Question: I am trying to create a scrollbar that has a slider behind holding the last value saved by the user. To better explain my purpose, I created the image below.

In the image, the slider in the middle is supposed to be holding the last value applied by the user, while the main slider, the one on the top, is free to be dragged. In other words, the one in the middle cannot be selected, and its value is changed to the value of the other one when the user presses a button or something.
So far I have tried the following approaches, with no success:
1. Create a class that inherits from QScrollBar, and add an other QScrollBar inside. scrollbar.h #ifndef SCROLLBAR_H
#define SCROLLBAR_H
#include <QScrollBar>
class ScrollBar : public QScrollBar
{
Q_OBJECT
public:
ScrollBar ( Qt::Orientation orientation, QWidget * parent = 0 );
void init();
void update();
private:
QScrollBar* subslider;
};
#endif // SCROLLBAR_H
scrollbar.cpp #include "scrollbar.h"
ScrollBar::ScrollBar( Qt::Orientation orientation, QWidget * parent ) :
QScrollBar (orientation, parent) {
subslider = new QScrollBar(orientation, this);
}
void ScrollBar::init() {
subslider->setMaximum( QScrollBar::maximum() );
subslider->setMinimum( QScrollBar::minimum() );
subslider->setFixedSize( QScrollBar::size() );
subslider->setValue( QScrollBar::minimum() );
subslider->setEnabled(false);
subslider->setVisible(true);
}
void ScrollBar::update() {
subslider->setValue( QScrollBar::sliderPosition() );
}
2. Create a class that inherits from QScrollBar, and use paintEvent to add the other slider. scrollbar.h #ifndef SCROLLBAR_H
#define SCROLLBAR_H
#include <QScrollBar>
#include <QPaintEvent>
class ScrollBar : public QScrollBar
{
Q_OBJECT
public:
ScrollBar ( Qt::Orientation orientation, QWidget * parent = 0 );
void update();
private:
int scrollbar_pos;
signals:
protected:
void paintEvent( QPaintEvent* event );
};
#endif // SCROLLBAR_H
scrollbar.cpp #include "scrollbar.h"
#include <QPainter>
ScrollBar::ScrollBar( Qt::Orientation orientation, QWidget * parent ) :
QScrollBar (orientation, parent) {
scrollbar_pos = 0;
}
void ScrollBar::update() {
subslider_pos = QScrollBar::sliderPosition();
}
void ScrollBar::paintEvent(QPaintEvent * event) {
// This calls the base class's paint calls
QScrollBar::paintEvent(event);
// The following is painted on top of it
QPainter p(this);
/**
* I think the code here should get the image used to display the slider
* and put it on the correct position.
*/
}
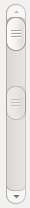
Answer: I managed to solve the problem using a different approach. I used a CSS stylesheet to manually configure the slider and created a button similar to the slider to represent the last saved value. Now the class looks like this.
scrollbar.h
'''
#ifndef SCROLLBAR_H
#define SCROLLBAR_H
#include <QSlider>
#include <QPaintEvent>
#include <QPushButton>
class ScrollBar : public QSlider
{
Q_OBJECT
public:
ScrollBar ( QWidget * parent = 0 );
~ScrollBar();
void init();
void update();
protected:
QPushButton* button;
protected slots:
void mousePressEvent();
};
#endif // SCROLLBAR_H
'''
scrollbar.cpp
'''
#include "scrollbar.h"
#include <QPainter>
ScrollBar::ScrollBar( QWidget * parent ) :
QSlider (Qt::Horizontal, parent) {
QSlider::setMaximum(100);
QSlider::setMinimum(0);
QSlider::setValue(50);
QSlider::setFixedSize(200, 20);
button = new QPushButton(this);
button->setObjectName("slider");
button->move(0, 3);
button->setEnabled(true);
button->setFocusPolicy(Qt::NoFocus);
connect(button, SIGNAL(pressed()), this, SLOT(mousePressEvent()));
}
void ScrollBar::update() {
std::cout << "Called update()" << std::endl;
// The following moves the false button
double delta = QSlider::sliderPosition() /
(double) (QSlider::maximum() - QSlider::minimum()) *
(QSlider::width() - 14);
button->move(delta, 3);
}
void ScrollBar::mousePressEvent() {
QPoint pos = button->pos();
pos.setX( pos.x() + 7 );
pos.setY(6);
QMouseEvent evt(QEvent::MouseButtonPress, pos, Qt::LeftButton,
Qt::LeftButton, Qt::NoModifier);
QSlider::mousePressEvent(&evt);
}
ScrollBar::~ScrollBar() {
}
'''
slider.css
'''
QSlider::groove:horizontal {
border: 1px solid #bbb;
background: white;
height: 10px;
border-radius: 4px;
}
QSlider::sub-page:horizontal {
background: qlineargradient(x1: 0, y1: 0, x2: 0, y2: 1,
stop: 0 #66e, stop: 1 #bbf);
background: qlineargradient(x1: 0, y1: 0.2, x2: 1, y2: 1,
stop: 0 #bbf, stop: 1 #55f);
border: 1px solid #777;
height: 10px;
border-radius: 4px;
}
QSlider::add-page:horizontal {
background: #fff;
border: 1px solid #777;
height: 10px;
border-radius: 4px;
}
QSlider::handle:horizontal {
background: qlineargradient(x1:0, y1:0, x2:1, y2:1,
stop:0 #eee, stop:1 #ccc);
border: 1px solid #777;
width: 13px;
margin-top: -2px;
margin-bottom: -2px;
border-radius: 4px;
}
QSlider::handle:horizontal:hover {
background: qlineargradient(x1:0, y1:0, x2:1, y2:1,
stop:0 #fff, stop:1 #ddd);
border: 1px solid #444;
border-radius: 4px;
}
QSlider::sub-page:horizontal:disabled {
background: #bbb;
border-color: #999;
}
QSlider::add-page:horizontal:disabled {
background: #eee;
border-color: #999;
}
QSlider::handle:horizontal:disabled {
background: #eee;
border: 1px solid #aaa;
border-radius: 4px;
}
QPushButton#slider {
background: qlineargradient(x1:0, y1:0, x2:1, y2:1,
stop:0 #ccc, stop:1 #aaa);
border: 1px solid #777;
max-width: 13px;
min-width: 13px;
max-height: 12px;
min-height: 12px;
border-radius: 4px;
}
'''
Adding the widget looks something like this:
'''
QFile file("slider.css");
file.open(QFile::ReadOnly);
QString style = file.readAll();
file.close();
ScrollBar* scroll = new ScrollBar(parent);
parent->setStyleSheet(style);
// or scroll->setStyleSheet(style); if the style should be added only to this widget
'''
.
The result looks like this:

---
I had to connect the button press to pass the mouse event to the slider, since the button is on top of it.
---
An even cleaner solution is to add transparent scrollbars instead of the push button.
scrollbar.h
'''
#ifndef SCROLLBAR_H
#define SCROLLBAR_H
#include <QSlider>
#include <QResizeEvent>
class ScrollBar : public QSlider
{
Q_OBJECT
public:
bool enabled;
ScrollBar ( QWidget * parent = 0 );
~ScrollBar();
void init();
void update();
void setValue(int);
void setFixedValue(int);
QSize sizeHint() const;
protected:
QSlider* slider_fixed;
QSlider* slider_top;
virtual void resizeEvent(QResizeEvent *evt);
};
#endif
'''
scrollbar.cpp
'''
#include "scrollbar.h"
#include <QFile>
ScrollBar::ScrollBar( QWidget * parent ) : QSlider (Qt::Horizontal, parent) {
QSlider::setMaximum(100);
QSlider::setMinimum(0);
QSlider::setValue(50);
slider_fixed = new QSlider(Qt::Horizontal, this);
slider_fixed->setMaximum( QSlider::maximum() );
slider_fixed->setMinimum( QSlider::minimum() );
slider_fixed->setValue( QSlider::minimum() );
slider_fixed->setObjectName("transparent_fixed");
slider_top = new QSlider(Qt::Horizontal, this);
slider_top->setMaximum( QSlider::maximum() );
slider_top->setMinimum( QSlider::minimum() );
slider_top->setValue( QSlider::sliderPosition() );
slider_top->setObjectName("transparent_top");
QFile file("slider.css");
file.open(QFile::ReadOnly);
QString style = file.readAll();
file.close();
QSlider::setStyleSheet(style);
QObject::connect(slider_top, SIGNAL(valueChanged(int)), this, SLOT(setValue(int)));
}
QSize ScrollBar::sizeHint() const {
return QSize(2000, 20);
}
void ScrollBar::resizeEvent(QResizeEvent *evt) {
int width = evt->size().width();
int height = evt->size().height();
slider_fixed->resize(width, height);
slider_top->resize(width, height);
}
void ScrollBar::setFixedValue(int value) {
slider_fixed->setValue( value );
}
void ScrollBar::setValue(int value) {
slider_top->setValue(value);
}
ScrollBar::~ScrollBar() {
}
'''
slider.css
'''
QSlider::groove:horizontal {
border: 1px solid #bbb;
background: white;
height: 10px;
border-radius: 4px;
}
QSlider::sub-page:horizontal {
background: qlineargradient(x1: 0, y1: 0, x2: 0, y2: 1,
stop: 0 #66e, stop: 1 #bbf);
background: qlineargradient(x1: 0, y1: 0.2, x2: 1, y2: 1,
stop: 0 #bbf, stop: 1 #55f);
border: 1px solid #777;
height: 10px;
border-radius: 4px;
}
QSlider::add-page:horizontal {
background: #fff;
border: 1px solid #777;
height: 10px;
border-radius: 4px;
}
QSlider::handle:horizontal {
background: qlineargradient(x1:0, y1:0, x2:1, y2:1,
stop:0 #eee, stop:1 #ccc);
border: 1px solid #777;
width: 13px;
margin-top: -2px;
margin-bottom: -2px;
border-radius: 4px;
}
QSlider::handle:horizontal:hover {
background: qlineargradient(x1:0, y1:0, x2:1, y2:1,
stop:0 #fff, stop:1 #ddd);
border: 1px solid #444;
border-radius: 4px;
}
QSlider#transparent_fixed::groove:horizontal {
border: none;
background: transparent;
border-radius: 0px;
}
QSlider#transparent_fixed::sub-page:horizontal {
background: transparent;
border: none;
border-radius: 0px;
}
QSlider#transparent_fixed::add-page:horizontal {
background: transparent;
border: none;
border-radius: 0px;
}
QSlider#transparent_fixed::handle:horizontal {
background: qlineargradient(x1:0, y1:0, x2:1, y2:1,
stop:0 #bbb, stop:1 #999);
}
QSlider#transparent_fixed::handle:horizontal:hover {
border: 1px solid #777;
}
QSlider#transparent_top::groove:horizontal {
border: none;
background: transparent;
border-radius: 0px;
}
QSlider#transparent_top::sub-page:horizontal {
background: transparent;
border: none;
border-radius: 0px;
}
QSlider#transparent_top::add-page:horizontal {
background: transparent;
border: none;
border-radius: 0px;
}
'''